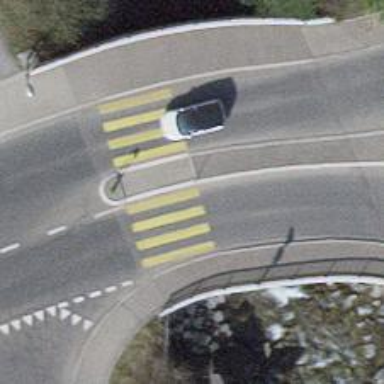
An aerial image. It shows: Zebra crossing on the road.